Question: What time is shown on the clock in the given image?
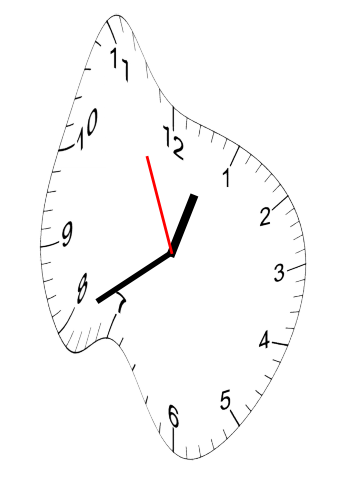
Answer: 12:39:56